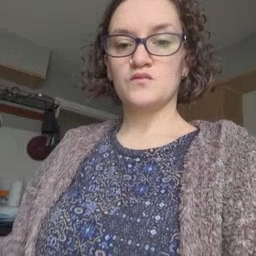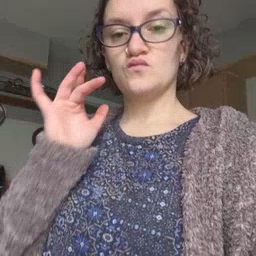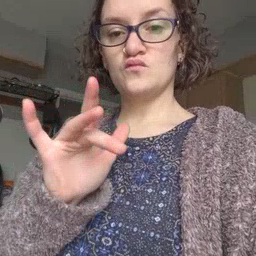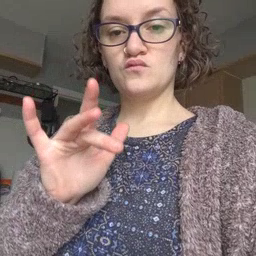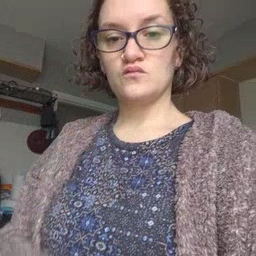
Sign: touch